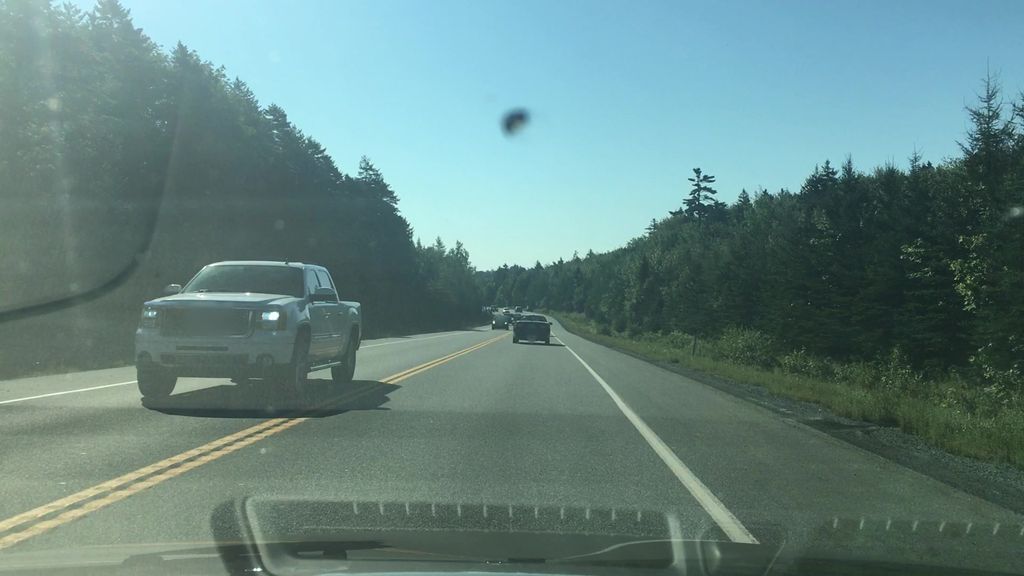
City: halifax